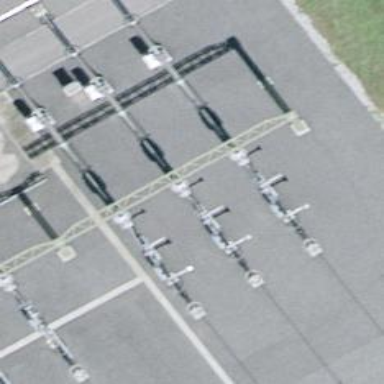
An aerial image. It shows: Three power lines with cables.